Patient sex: F
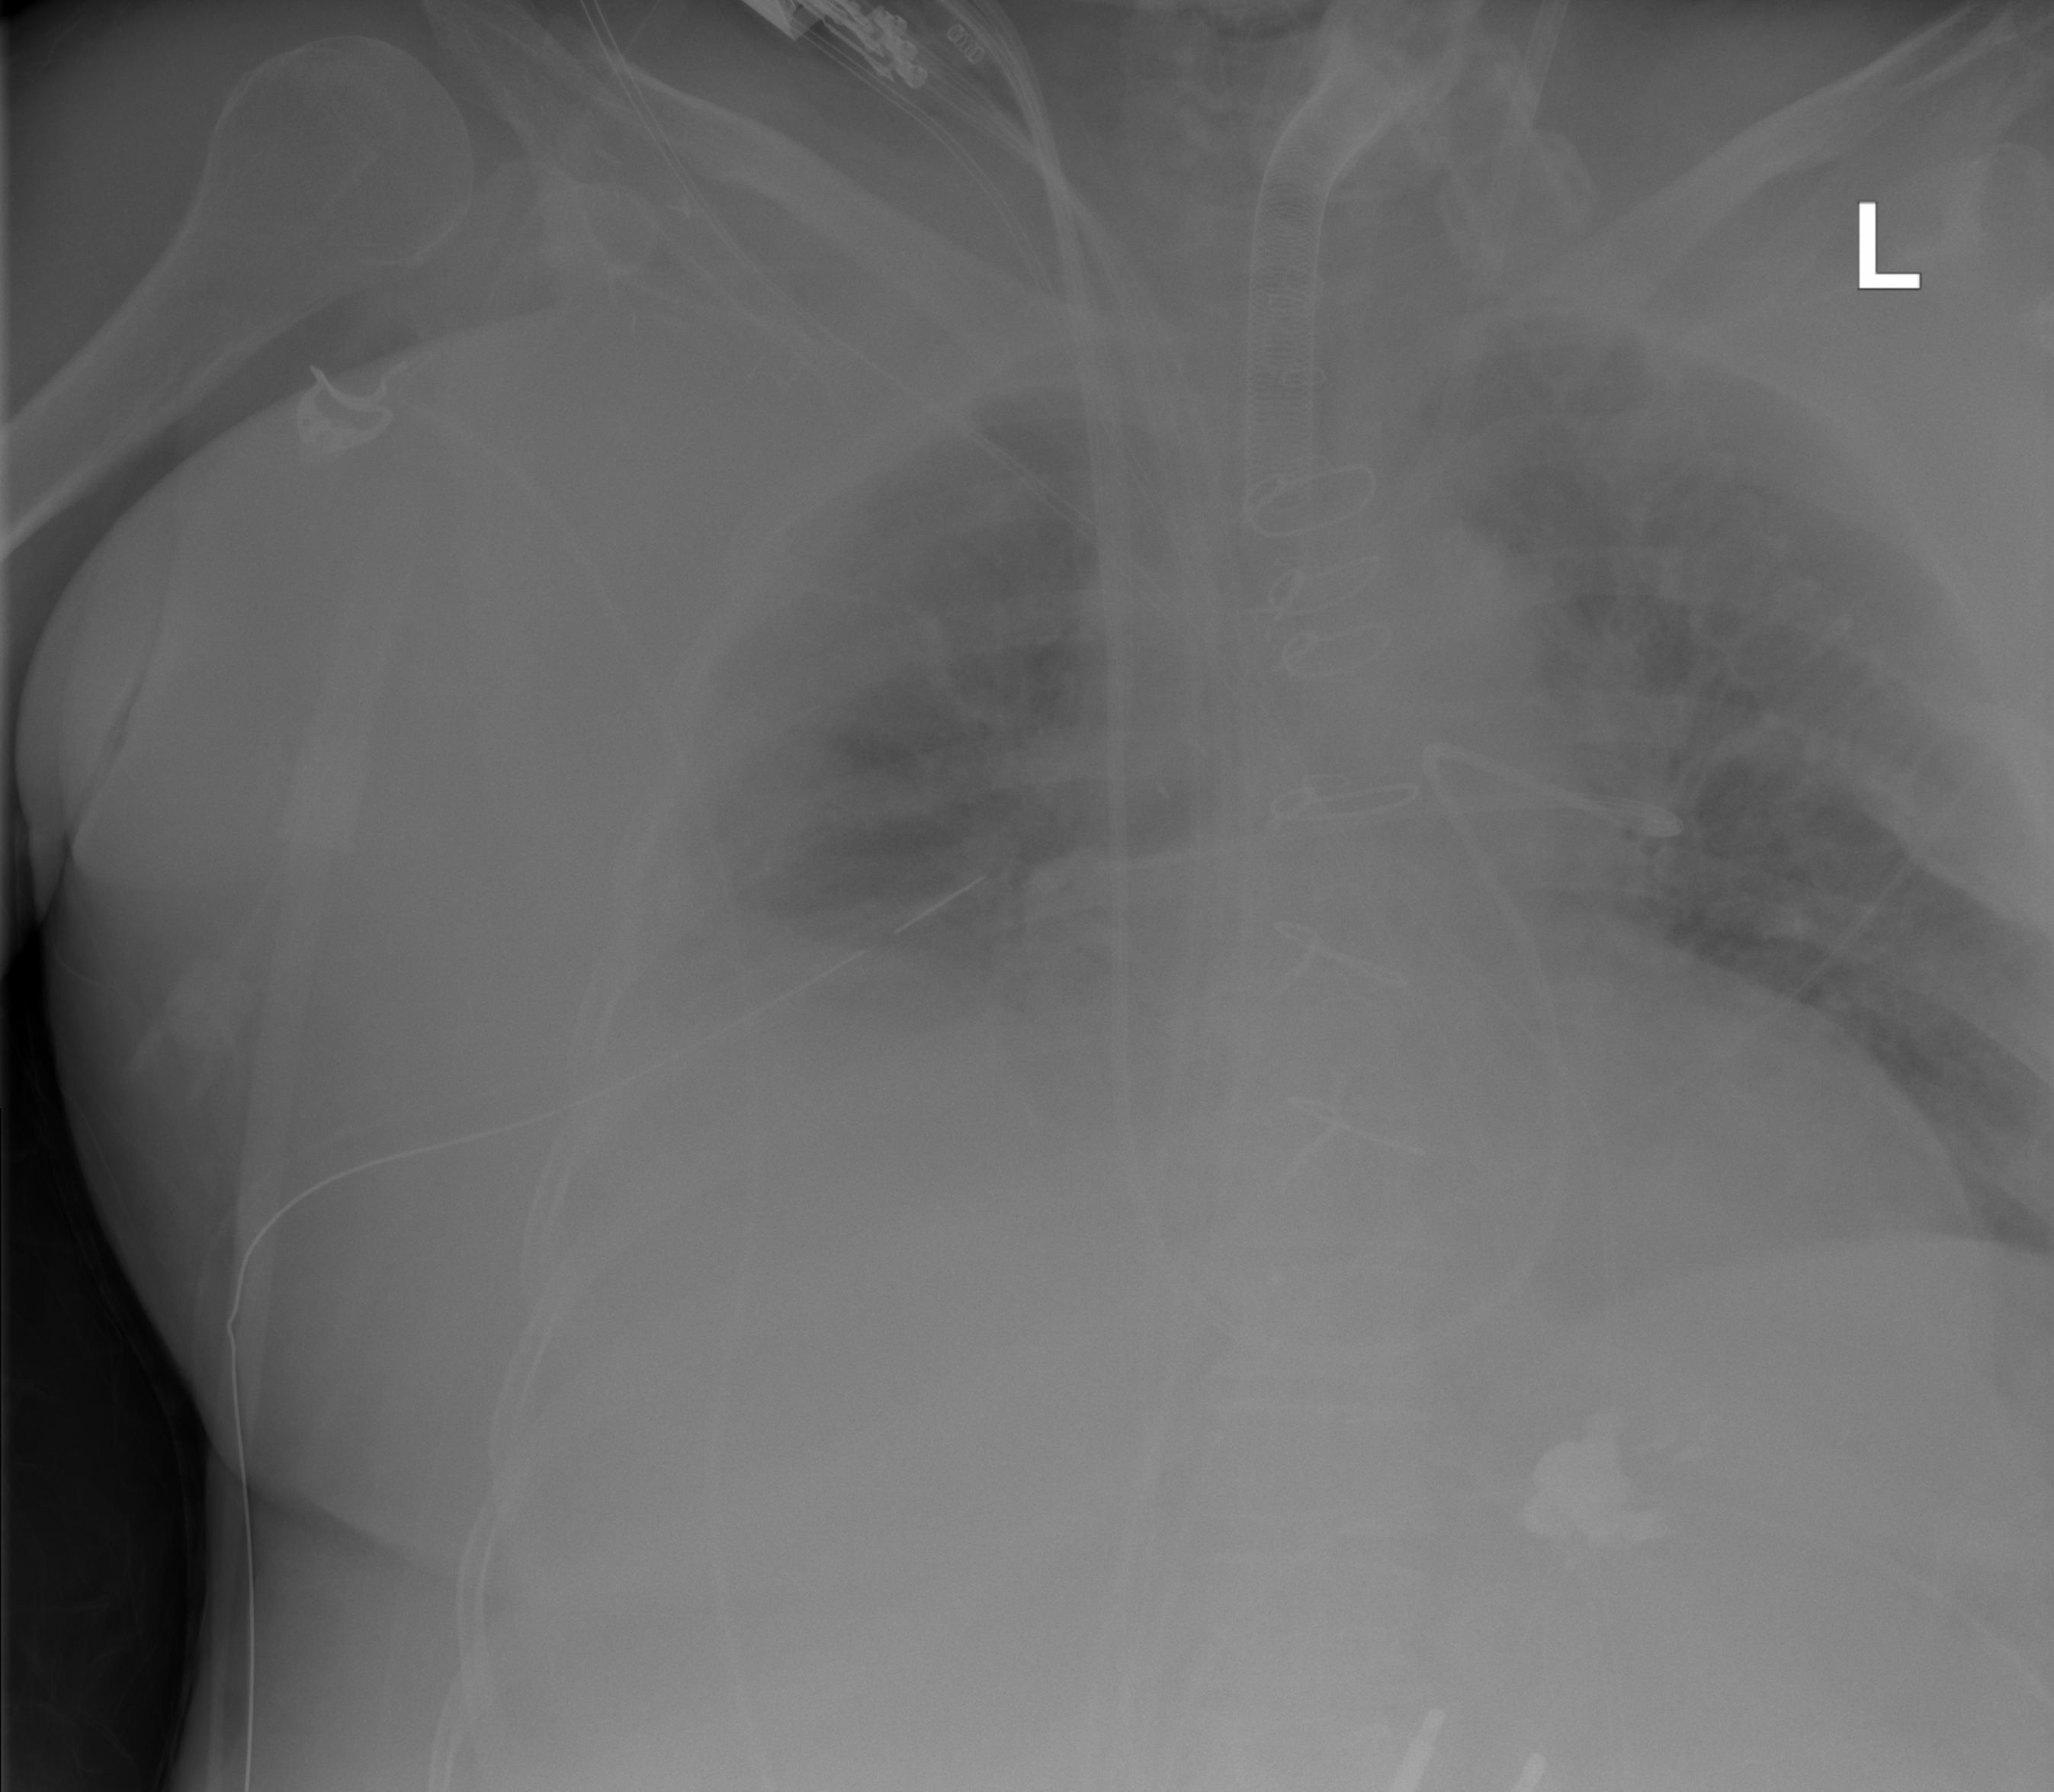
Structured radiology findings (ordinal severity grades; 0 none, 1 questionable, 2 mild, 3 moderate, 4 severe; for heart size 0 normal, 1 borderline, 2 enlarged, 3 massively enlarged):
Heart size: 0
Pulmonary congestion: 0
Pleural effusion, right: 0
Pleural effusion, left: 0
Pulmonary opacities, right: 0
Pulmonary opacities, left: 0
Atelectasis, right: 2
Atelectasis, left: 0